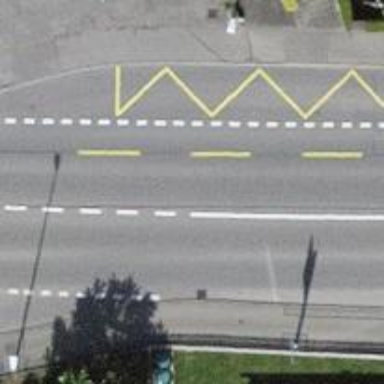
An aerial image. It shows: Bus stop with designated stop position for public transport.